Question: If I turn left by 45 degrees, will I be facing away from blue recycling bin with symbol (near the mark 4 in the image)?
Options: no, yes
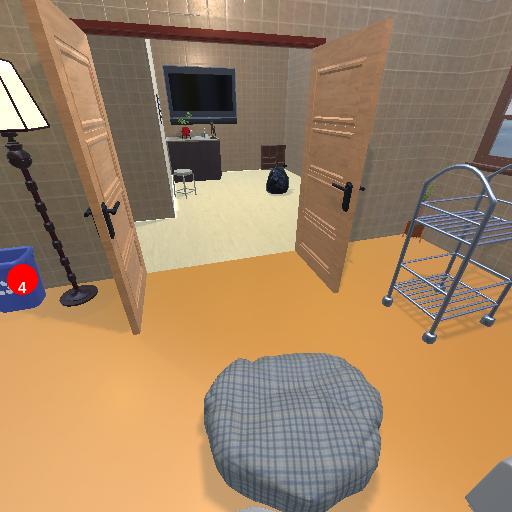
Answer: no